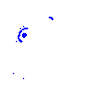
Particle: kaon